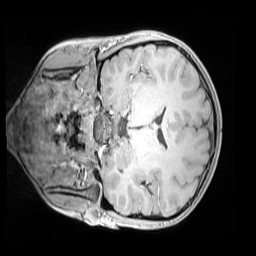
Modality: MP2RAGE
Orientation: coronal
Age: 10
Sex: female
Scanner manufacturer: siemens
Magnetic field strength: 3 T
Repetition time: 4 s
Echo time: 0.00303 s